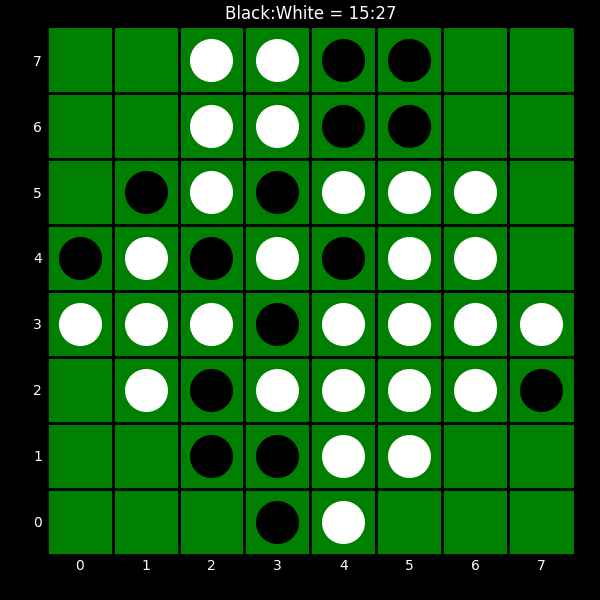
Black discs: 15
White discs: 27